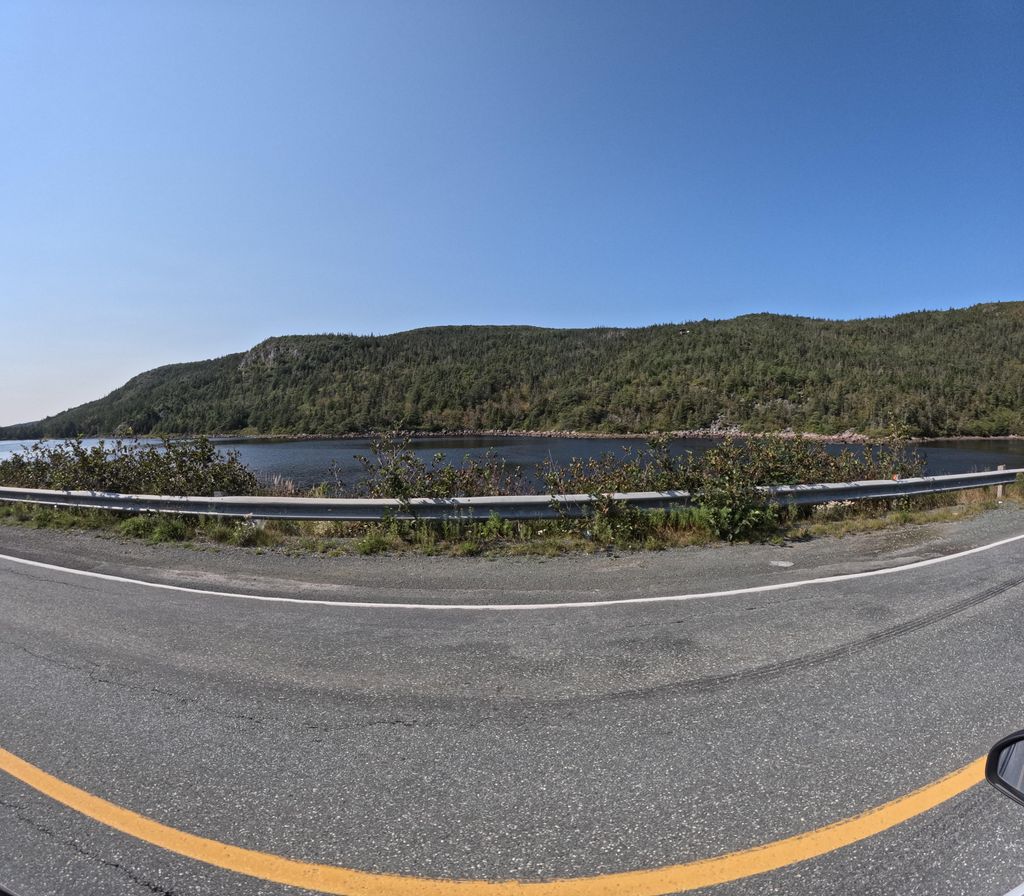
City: st_johns